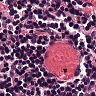
Metastatic tissue present: no